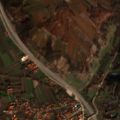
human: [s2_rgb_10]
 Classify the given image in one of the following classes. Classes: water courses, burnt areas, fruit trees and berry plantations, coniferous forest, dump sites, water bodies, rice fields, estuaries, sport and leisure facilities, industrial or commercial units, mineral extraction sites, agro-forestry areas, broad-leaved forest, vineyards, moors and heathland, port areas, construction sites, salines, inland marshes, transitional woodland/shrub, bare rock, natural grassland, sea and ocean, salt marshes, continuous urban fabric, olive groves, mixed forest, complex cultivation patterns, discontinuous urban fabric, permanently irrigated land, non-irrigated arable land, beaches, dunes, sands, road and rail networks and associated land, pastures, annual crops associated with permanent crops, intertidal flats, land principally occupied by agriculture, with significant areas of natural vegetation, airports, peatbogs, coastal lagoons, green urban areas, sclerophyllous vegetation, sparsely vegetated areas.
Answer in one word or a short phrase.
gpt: discontinuous urban fabric, non-irrigated arable land, complex cultivation patterns, land principally occupied by agriculture, with significant areas of natural vegetation, broad-leaved forest